Question: I'm using Java Swing (GUI) and I want to add a button to my project for opening files.
I don't like the 'JFileChooser' since it opens a small window for browsing through the files of the directories. Can I use something else instead of the 'JFileChooser' ?
I've tried to use elements of SWT but it didn't work, meaning is the use of the button object and then use it inside the 'JFrame', but that failed, so I guess SWT and Swing don't mix together?
Here is the example of <URL> to put in my 'JFrame'.

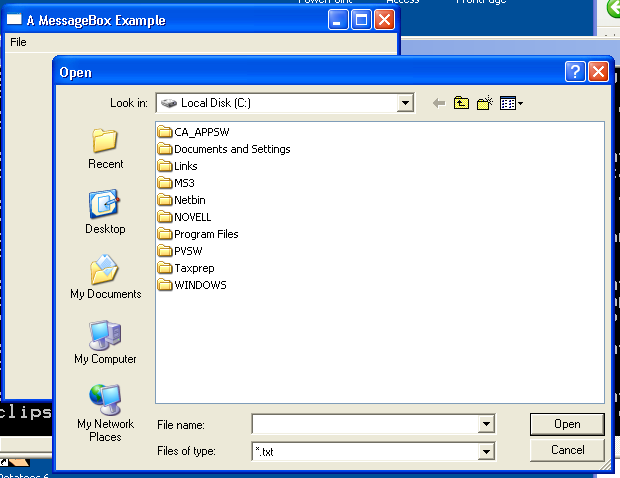
Answer: 'JFileChooser' with the native PLAF seems to fulfill the stated requirement.

'''
import javax.swing.JFileChooser;
import javax.swing.SwingUtilities;
import javax.swing.UIManager;
public class NativeFileChooser {
public static void main(String[] args) {
SwingUtilities.invokeLater(new Runnable() {
@Override
public void run() {
try {
UIManager.setLookAndFeel(
UIManager.getSystemLookAndFeelClassName());
} catch(Exception e) {
e.printStackTrace();
}
JFileChooser jfc = new JFileChooser();
jfc.showOpenDialog(null);
}
});
}
}
'''
Still not quite to your liking? Then you might start with <URL> & change it to need:

---
> ..so I guess SWT and Swing don't mix together?
It is generally not a good idea to mix Swing/AWT/SWT components in the . It is not a problem to open an AWT 'FileDialog' over a Swing based 'JFrame' since they are both top-level containers. I am pretty sure the same would apply to Swing/SWT or AWT/SWT.